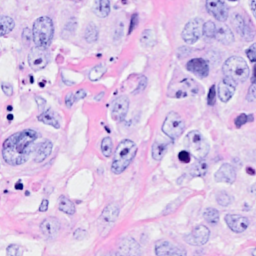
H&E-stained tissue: Breast